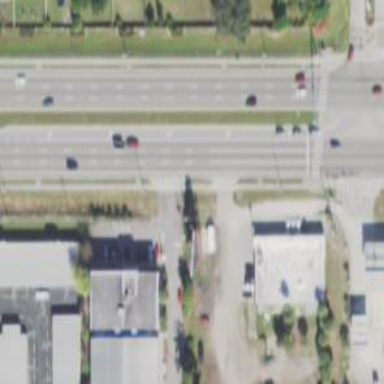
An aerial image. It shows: Unmarked crossing on the road.